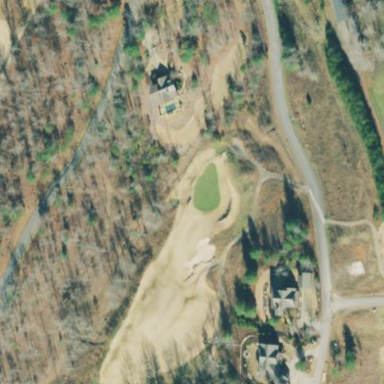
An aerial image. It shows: Golf rough area.